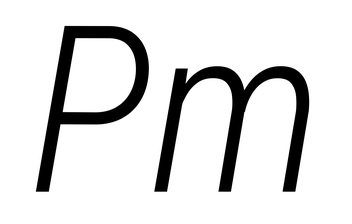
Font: Roboto-Italic_Condensed_Light_Italic